Question: I am in a loop with myself on from where to get the cell's size in a collection view in case I have a cell with auto layout
I understand that 'sizeForItemAtIndexPath' should get the size from the data and not from the cell itself, because the cell is not drawn yet, but in auto layout I can't calculate this just by looking at the data, unless I put in code the contraints in a way that I can later calculate from them (seems crooked)
On the other hand, UIView does have 'intrinsicContentSize' and 'systemLayoutSizeFittingSize' which gives the size of a view that's already drawn or going to be drawn.
But in sizeForItemAtIndexPath I don't have a view yet, and the data is just data.
the cell nib looks like this

In what way should I get the size of a custom cell (from .nib)?
I could technically hard code sizes for the images and icons, but that feels wrong. It also feels wrong to ask the view what size it is in a function that should tell the controller what size it is
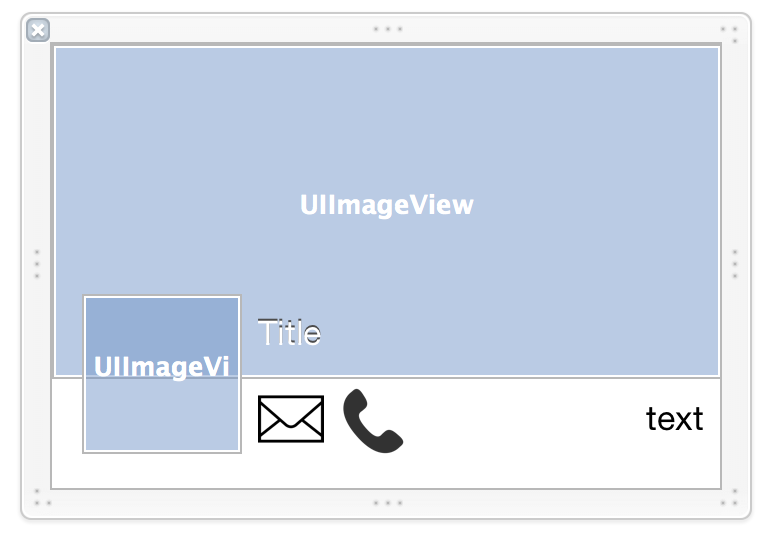
Answer: You can use an off screen prototype cell which you configure and then use to determine its size.
This is a common approach for UITableView pre iOS8 to determine cell height. The same approach should work for UICollectionView.
See the accepted answer here: <URL>